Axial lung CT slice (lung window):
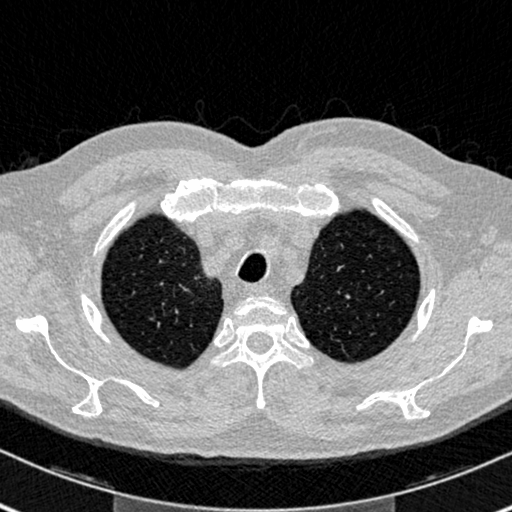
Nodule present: no